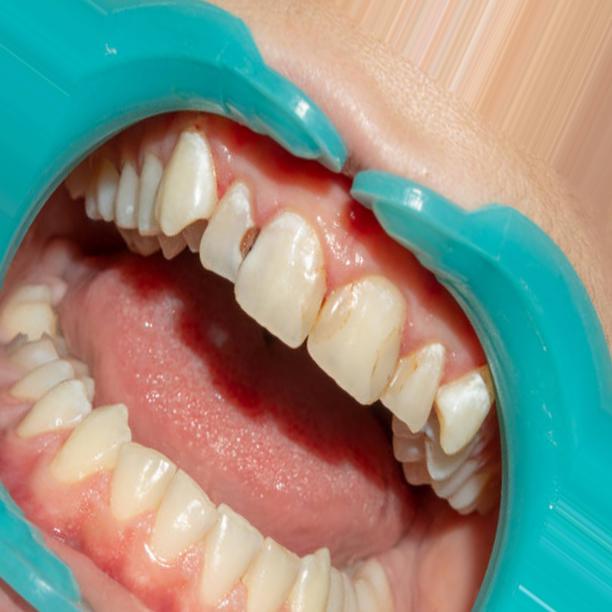
Condition: Caries